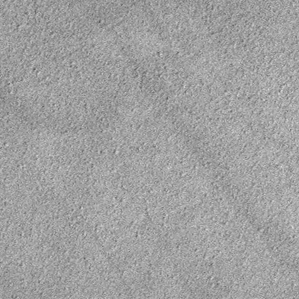
Label: frost